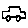
Label: car